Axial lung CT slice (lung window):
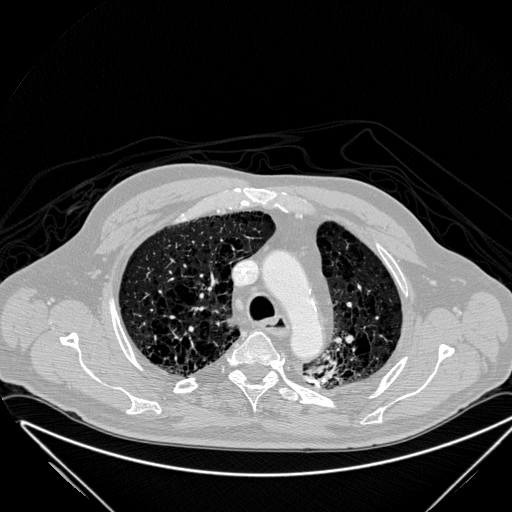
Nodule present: no